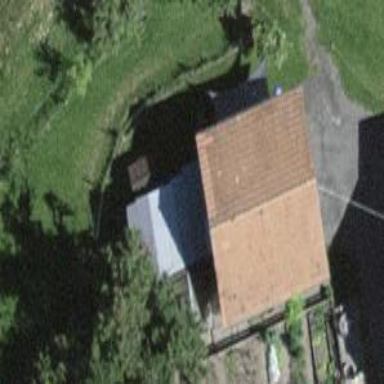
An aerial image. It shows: Rural barn.